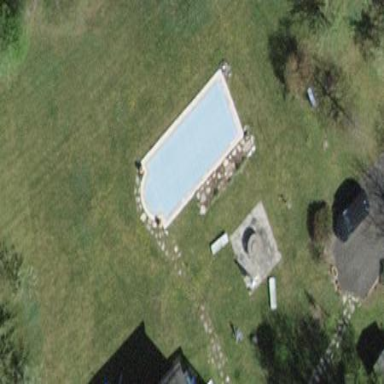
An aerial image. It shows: Swimming pool located in leisure land.